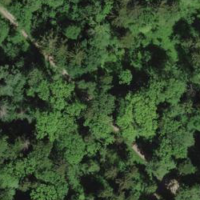
EUNIS habitat code: 44
Species observed at this site:
Campanula trachelium